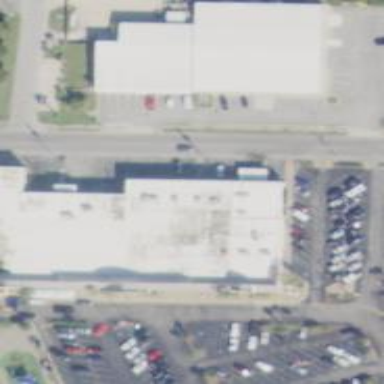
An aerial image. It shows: Retail building.